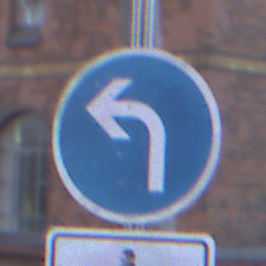
Verkehrszeichen: VorgeschriebeneFahrtrichtungLinks
Zusatzzeichen unten: EinspurigeFahrzeugeFrei3
Umgebung: Outdoor, Urban
Tageszeit: SunriseSunset
Wetter: Clear
Licht: Natural
Jahreszeit: NotSpecified
Kontrast: MediumContrast